Question: i made a program that takes release date and title from IMDB api and saves them in them in .txt file...can i order them by date somehow

'''
Imports System.IO
Imports System.Xml.Linq
Imports System.Text.RegularExpressions
Public Class Form1
Private Sub Button1_Click(sender As System.Object, e As System.EventArgs) Handles Button1.Click
Dim _reg As Regex = New Regex("http://www.imdb.com/title/([A-Za-z0-9\-]+)/*?", _
RegexOptions.IgnoreCase)
Dim value As String = TextBox1.Text
Dim m As Match = _reg.Match(value)
If (m.Success) Then
Dim key As String = m.Groups(1).Value
Dim url As String = "http://mymovieapi.com/?id=" + key + "&type=xml&plot=none&episode=0&lang=en-US&aka=simple&release=simple&business=0&tech=0"
Dim Document As XDocument = XDocument.Load(url)
Dim title = Document.Root.Element("title").Value()
Dim releaseDate = Date.ParseExact(Document.Root.Element("release_date").Value,
"yyyyMMdd", System.Globalization.CultureInfo.InstalledUICulture)
TextBox2.Text = "Release Date: " & releaseDate & " / Title: " & title
Else : TextBox2.Text = "Please use IMDB links"
End If
Button2.Enabled = True
End Sub
Private Sub Button2_Click_1(sender As System.Object, e As System.EventArgs) Handles Button2.Click
Dim Writer As System.IO.StreamWriter
Writer = New System.IO.StreamWriter("C:\Users\Azer\Documents\Movies.txt", True)
Writer.Write(TextBox2.Text & vbCrLf)
Writer.Close()
Button2.Enabled = False
End Sub
Private Sub Button4_Click(sender As System.Object, e As System.EventArgs) Handles Button4.Click
Dim Reader As System.IO.StreamReader
Reader = New System.IO.StreamReader("C:\Users\Azer\Documents\Movies.txt")
Dim tempstring As String
Do
tempstring = Reader.ReadLine()
TextBox3.Text = TextBox3.Text + tempstring + vbCrLf
Loop Until tempstring = ""
Reader.Close()
End Sub
Private Sub Button3_Click(sender As System.Object, e As System.EventArgs) Handles Button3.Click
Me.Close()
End Sub
Private Sub Button5_Click(sender As System.Object, e As System.EventArgs) Handles Button5.Click
TextBox3.Clear()
End Sub
End Class
'''
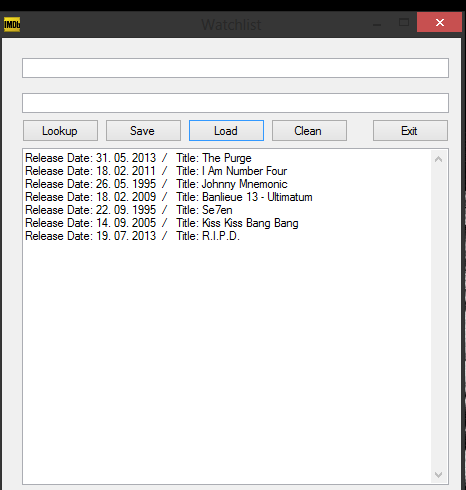
Answer: As David said, a database would make this a lot easier. However, if you can't use a database (or have some other reason for doing it this way), here's one way to approach it.
Make a small class that holds the information (to make it easier to sort, like this:
'''
Public Class MovieInfo
Public Property As DateTime
Public Title As String
End Class
'''
Next, read the current file (if it exists) and populate a 'List<MovieInfo>' with the data in it.
'''
Dim movies As String() = File.ReadAllLines("C:\Users\Azer\Documents\Movies.txt")
Dim movieParts = From m in movies
Select m.Split(New String() { "/", ":" }, StringSplitOptions.RemoveEmptyEntries)
Dim parsedDate As DateTime
Dim movieData As List(Of MovieInfo) = (From mi In movieParts
Select New MovieInfo With
{
.ReleaseDate = _
If(DateTime.TryParseExact(mi(1).Trim, "dd.MM.yyyy", _
System.Globalization.CultureInfo.InvariantCulture, _
System.Globalization.DateTimStyle.None, _
parsedDate), parsedDate, DateTime.MinValue),
.Title = mi(3).Trim()
}.ToList()
'''
Essentially the code above reads the text file into an array (one line per element), and then using LINQ splits each line into 4 parts based on : and /. Then it takes the result of that query and builds a List of MovieInfo, with the date string converted to DateTime for easy sorting.
The 'DateTime.TryParseExact' takes an input string of the specified format (in this case, dd.MM.yyyy) and if possible converts it to a DateTime object. If it's successful, it returns true and the DateTime value is in the parsedDate variable. If it's not true, I use the MinValue for DateTime for the ReleaseDate property of the MovieInfo class.
After that, you'll get the new data from your API call and add it to the List of MovieInfo (you'll probably want to eliminate any duplicates). Since you didn't post the format of the data from the API, it's rather hard for me to give you a code sample to parse it, but in a nutshell you can build a second list of MovieInfo objects and then merge the existing and new list together.
Then you sort the List of MovieInfo and overwrite the original text file. Something like this should do the trick:
'''
movieData.Sort(Function(x, y) y.ReleaseDate.CompareTo(x.ReleaseDate))
Dim output As New StringBuilder()
For Each info As MovieInfo in movieData
output.Append("Release Date: ")
output.Append(info.ReleaseDate.ToString("dd.MM.yyyy"))
output.Append(" / Title: ")
output.Append(info.Title)
output.Append(Enviroment.NewLine)
Next
File.WriteAllText("C:\Users\Azer\Documents\Movies.txt", output.ToString())
'''
This code sorts the list with a lambda expression to put the movies in date order (newest to oldest). It then uses a StringBuilder with a For Each loop to build the output, and then writes it to the file (overwriting the file if it already exists).
Note that if you reverse the x and the y in the Sort, you'll get oldest to newest by date.